Question: I have a complex GameObject (i.e. it is a parent to many other game objects) and I want to override its position attribute.
For example take the following game object
ParentGameObject-Child1-Child2
Now I want to position ParentGameObject with respect to the position of Child2, i.e. when I set ParentGameObject.transform.position it should reposition all elements with respect to Child2
Setting parent object's position to zero should actually position Child2, but whole gameobject should move.

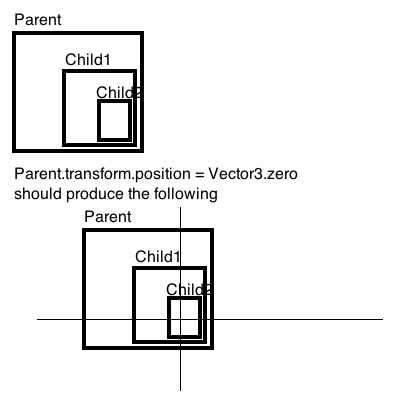
Answer: If I understand you correctly, this is what you want.
To move the center/pivot of the parent gameobject to one of the child gameobject.
'''
Vector3 object2Pos = Object2.transform.position;
int deltaX = object2Pos.x;
int deltaY = object2Pos.y;
int deltaZ = object2Pos.z;
foreach(GameObject childObj in parentGameObject.Children)
{
childObj.transform.position.x -= deltaX;
childObj.transform.position.y -= deltaY;
childObj.transform.position.z -= deltaZ;
}
//Now to bring back all objects where ever they were,
parentGameObject.transform.position.x += deltaX;
parentGameObject.transform.position.y += deltaY;
parentGameObject.transform.position.z += deltaZ;
'''
I am not sure about the exact syntax. I will correct it, however this is the logic.